Question: At each time, any colored ball can be exchanged with the white ball. How many such exchanges are needed at least to make all the red balls arranged in front of the green balls (white ball positions are arbitrary)?
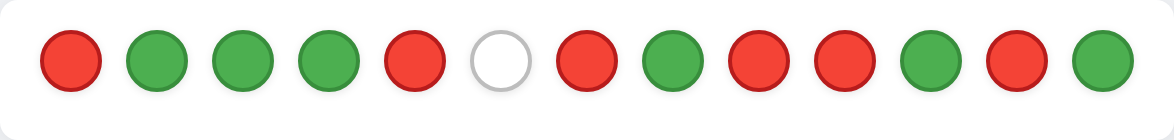
Answer: 6